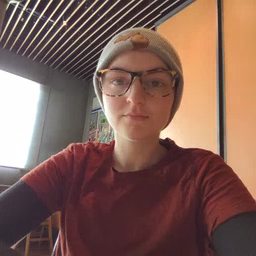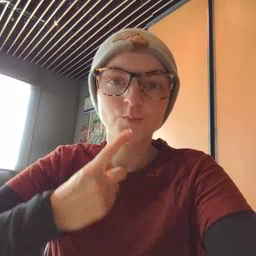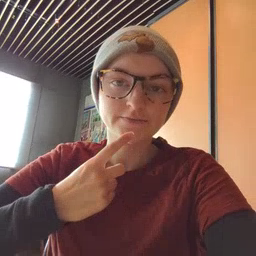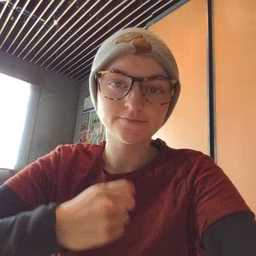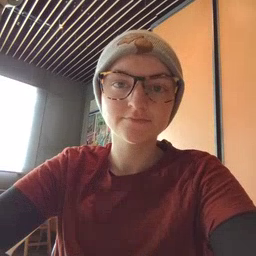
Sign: red